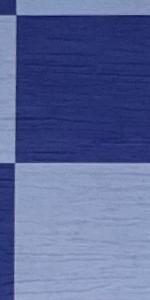
Label: Empty